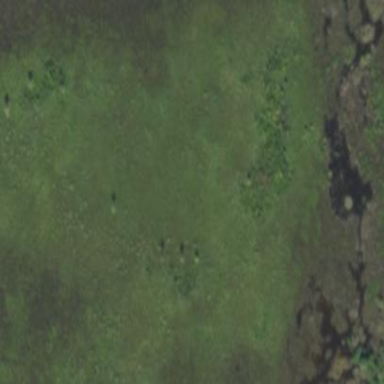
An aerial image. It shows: Mangrove wetland featuring Mangrove Swamp plant community.